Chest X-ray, AP view. Patient: 73 years old, sex M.
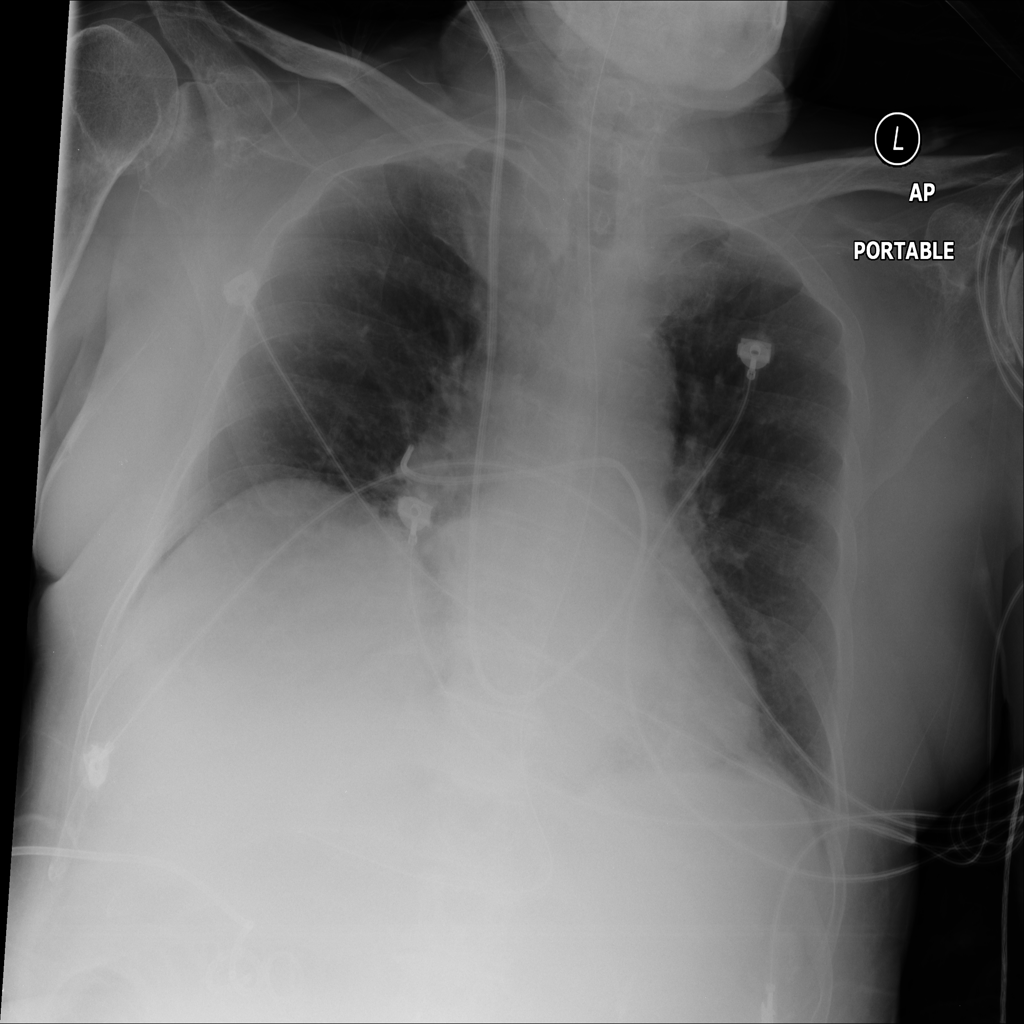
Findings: No Finding